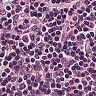
Metastatic tissue present: no